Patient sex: M
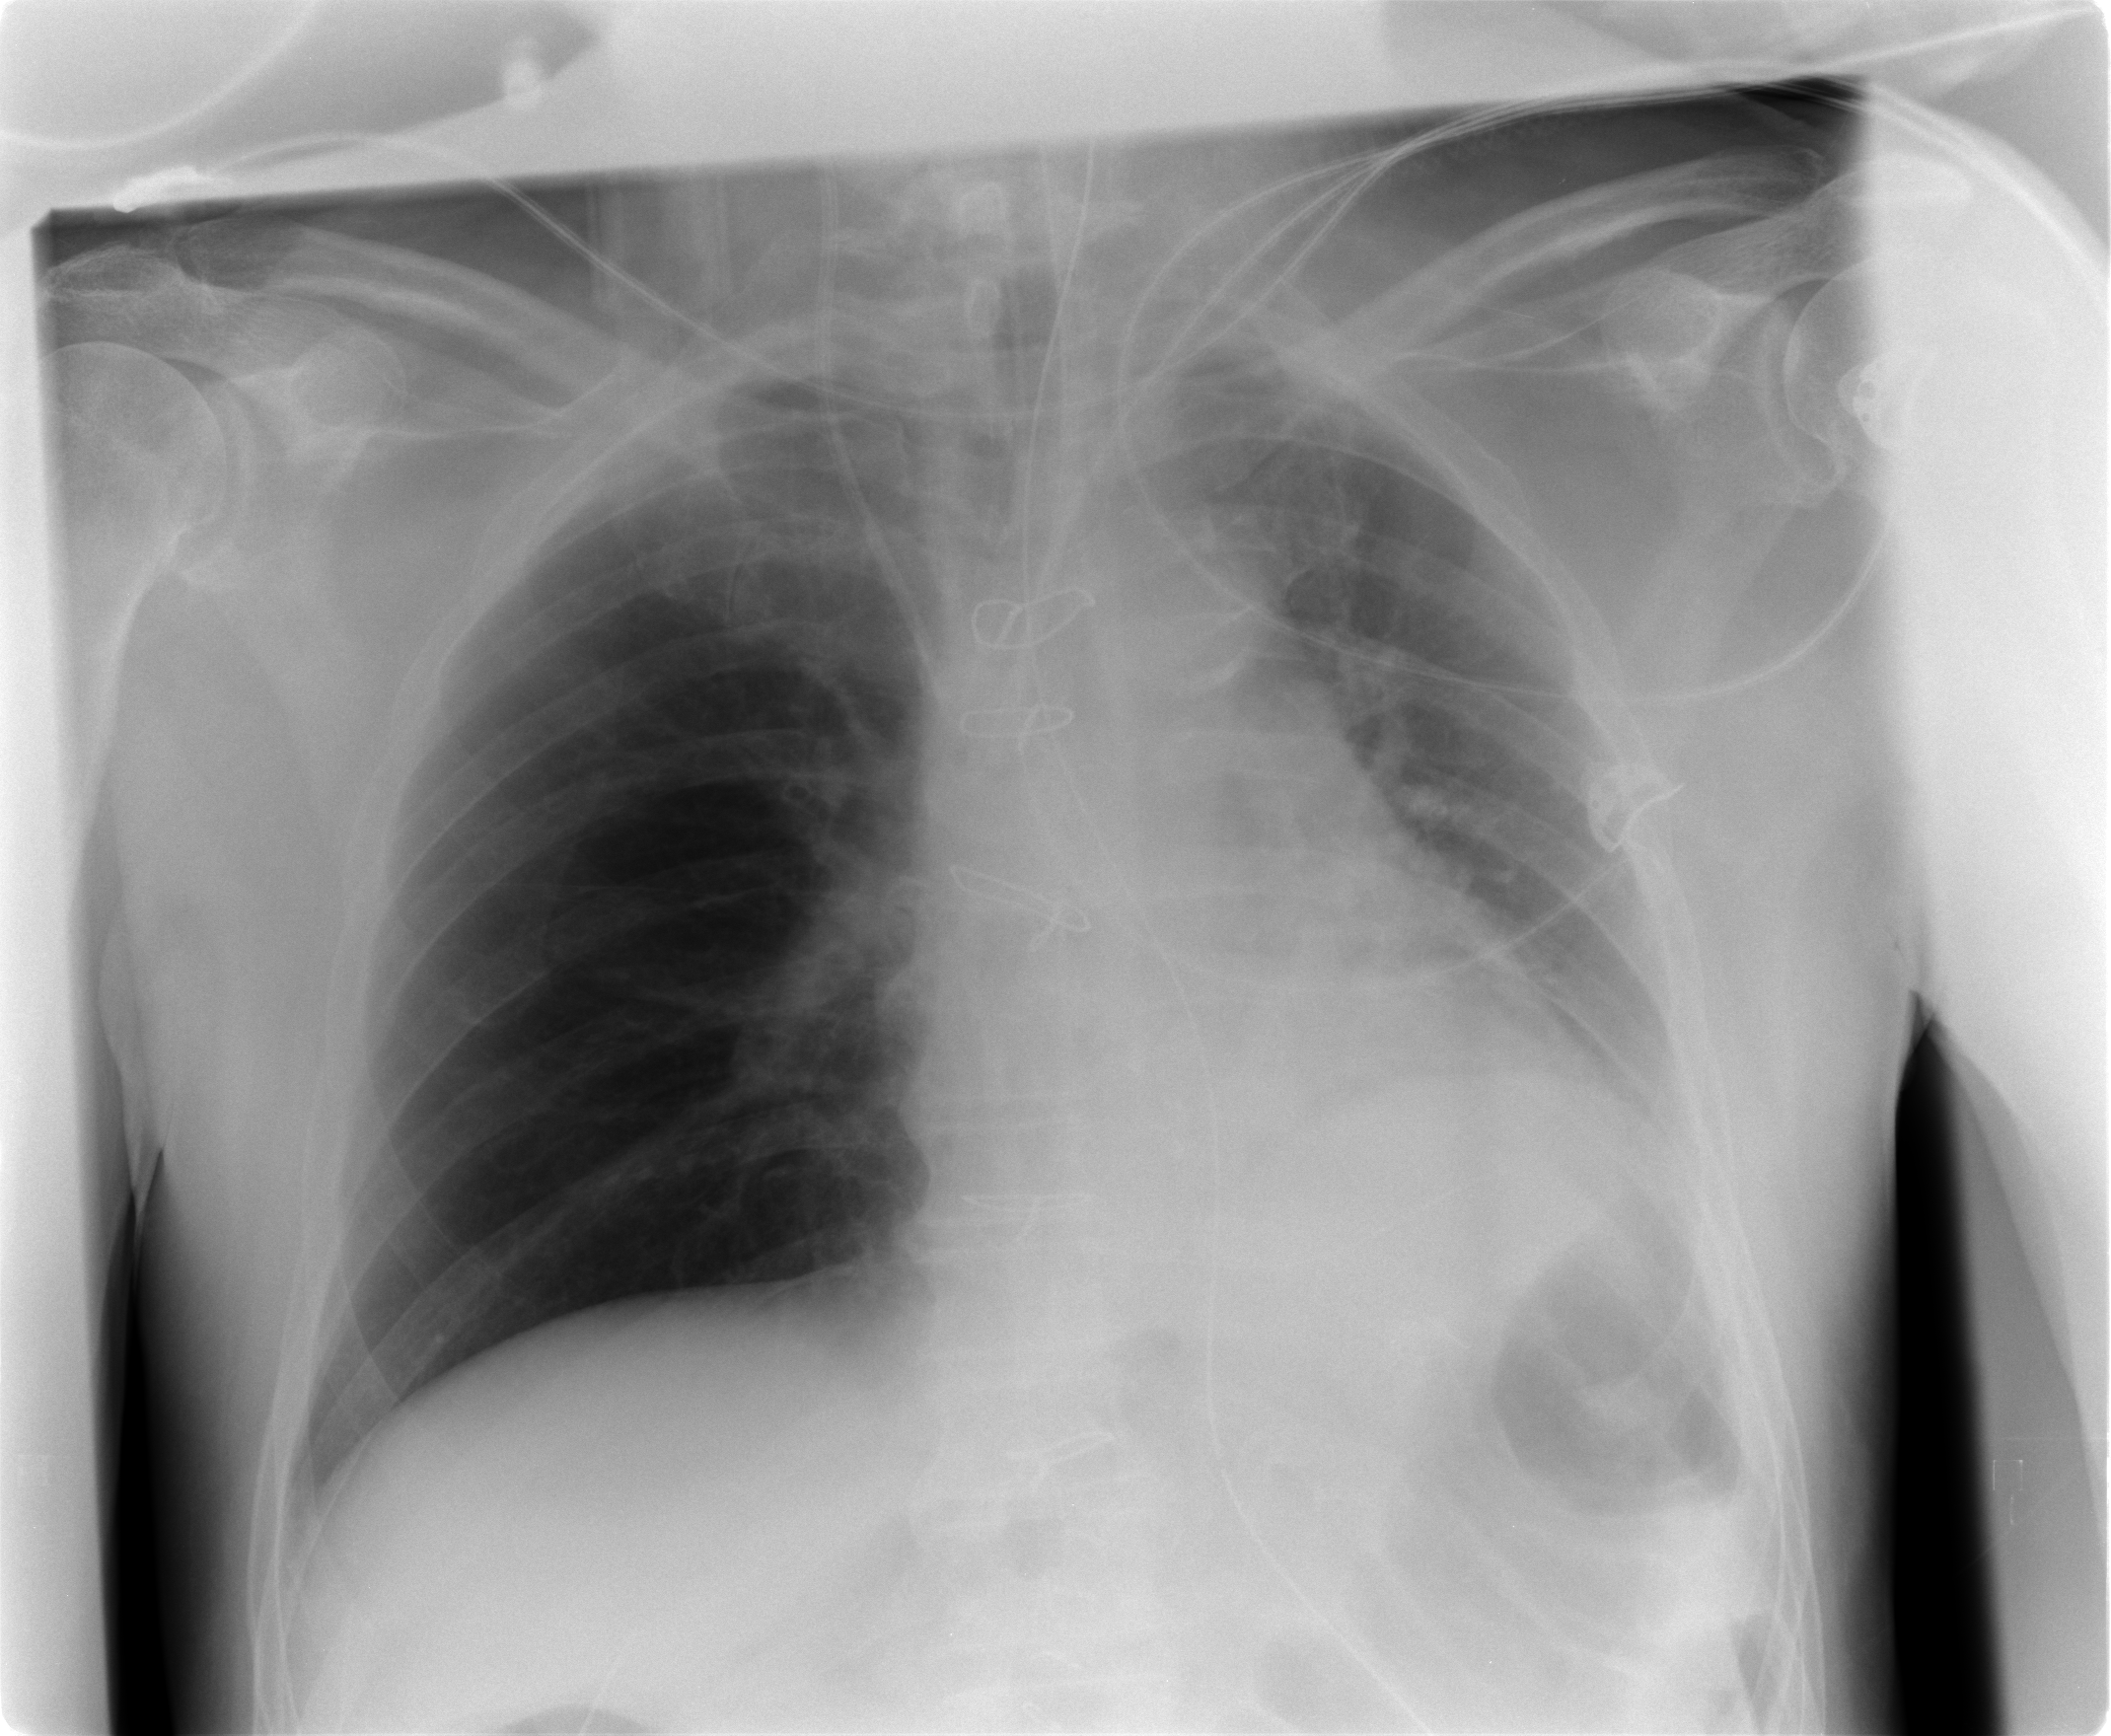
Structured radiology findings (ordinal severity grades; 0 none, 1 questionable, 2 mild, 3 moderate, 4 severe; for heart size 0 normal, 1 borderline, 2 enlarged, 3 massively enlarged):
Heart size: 0
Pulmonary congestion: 0
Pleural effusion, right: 0
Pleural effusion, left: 1
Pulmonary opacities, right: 0
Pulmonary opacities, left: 0
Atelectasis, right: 0
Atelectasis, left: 2